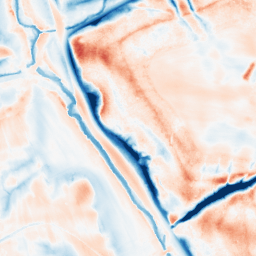
Category: trend_removal
Decomposition family: local_polynomial
Decomposition parameters: window_size: 31
degree: 1
Upsampling method: bicubic
Upsampling parameters: scale: 2
Upsampling scale: 2